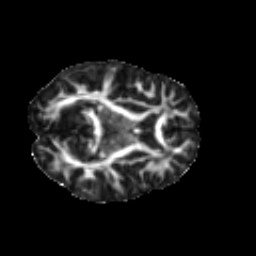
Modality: FA
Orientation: axial
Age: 13
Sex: female
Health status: ill
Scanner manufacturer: ge
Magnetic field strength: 3 T
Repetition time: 6.752 s
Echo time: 0.079 s